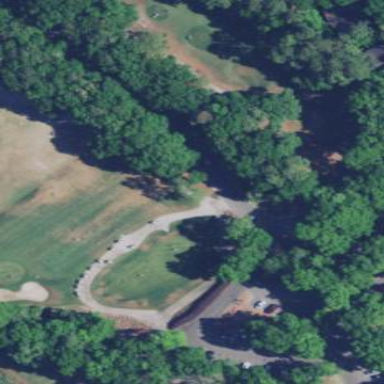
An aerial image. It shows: Grass area designated as golf tee.